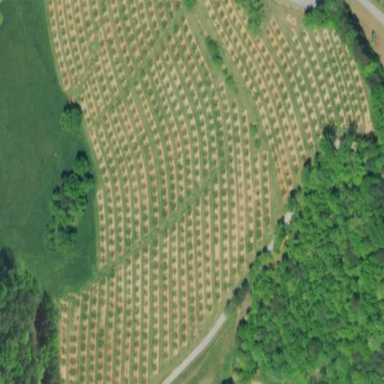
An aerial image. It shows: Orchard.